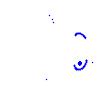
Particle: pion